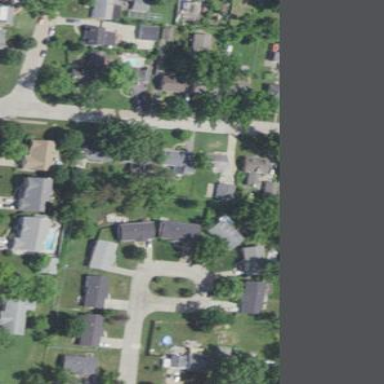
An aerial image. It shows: Single-family residential area.